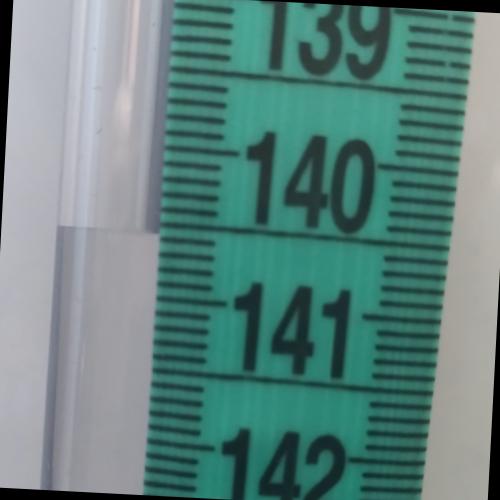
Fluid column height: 140.6 cm